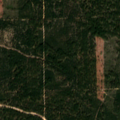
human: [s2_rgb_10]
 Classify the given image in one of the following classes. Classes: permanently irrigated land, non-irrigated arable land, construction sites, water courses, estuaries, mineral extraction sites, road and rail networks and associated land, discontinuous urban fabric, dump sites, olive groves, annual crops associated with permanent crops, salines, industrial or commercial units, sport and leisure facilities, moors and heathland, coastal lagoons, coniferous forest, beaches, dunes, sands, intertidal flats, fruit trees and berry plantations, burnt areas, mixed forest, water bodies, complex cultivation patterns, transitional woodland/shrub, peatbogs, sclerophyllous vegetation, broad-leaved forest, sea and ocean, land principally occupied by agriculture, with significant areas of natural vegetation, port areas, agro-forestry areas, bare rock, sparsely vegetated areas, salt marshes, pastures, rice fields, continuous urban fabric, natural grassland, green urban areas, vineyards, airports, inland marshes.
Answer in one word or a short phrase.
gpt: coniferous forest